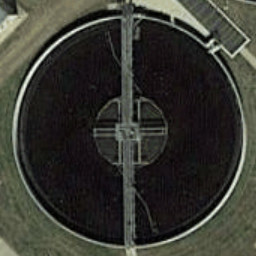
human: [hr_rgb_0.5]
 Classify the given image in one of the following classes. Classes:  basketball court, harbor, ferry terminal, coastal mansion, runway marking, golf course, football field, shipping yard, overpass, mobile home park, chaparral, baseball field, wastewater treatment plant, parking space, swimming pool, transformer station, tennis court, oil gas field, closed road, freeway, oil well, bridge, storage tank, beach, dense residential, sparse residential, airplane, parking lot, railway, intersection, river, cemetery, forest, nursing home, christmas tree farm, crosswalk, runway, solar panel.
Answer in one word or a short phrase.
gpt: wastewater treatment plant